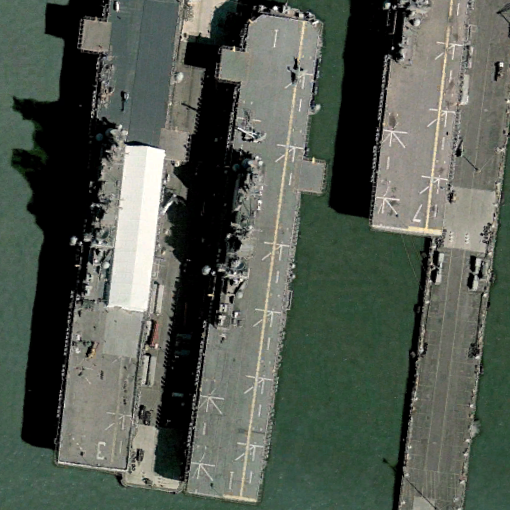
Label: assault